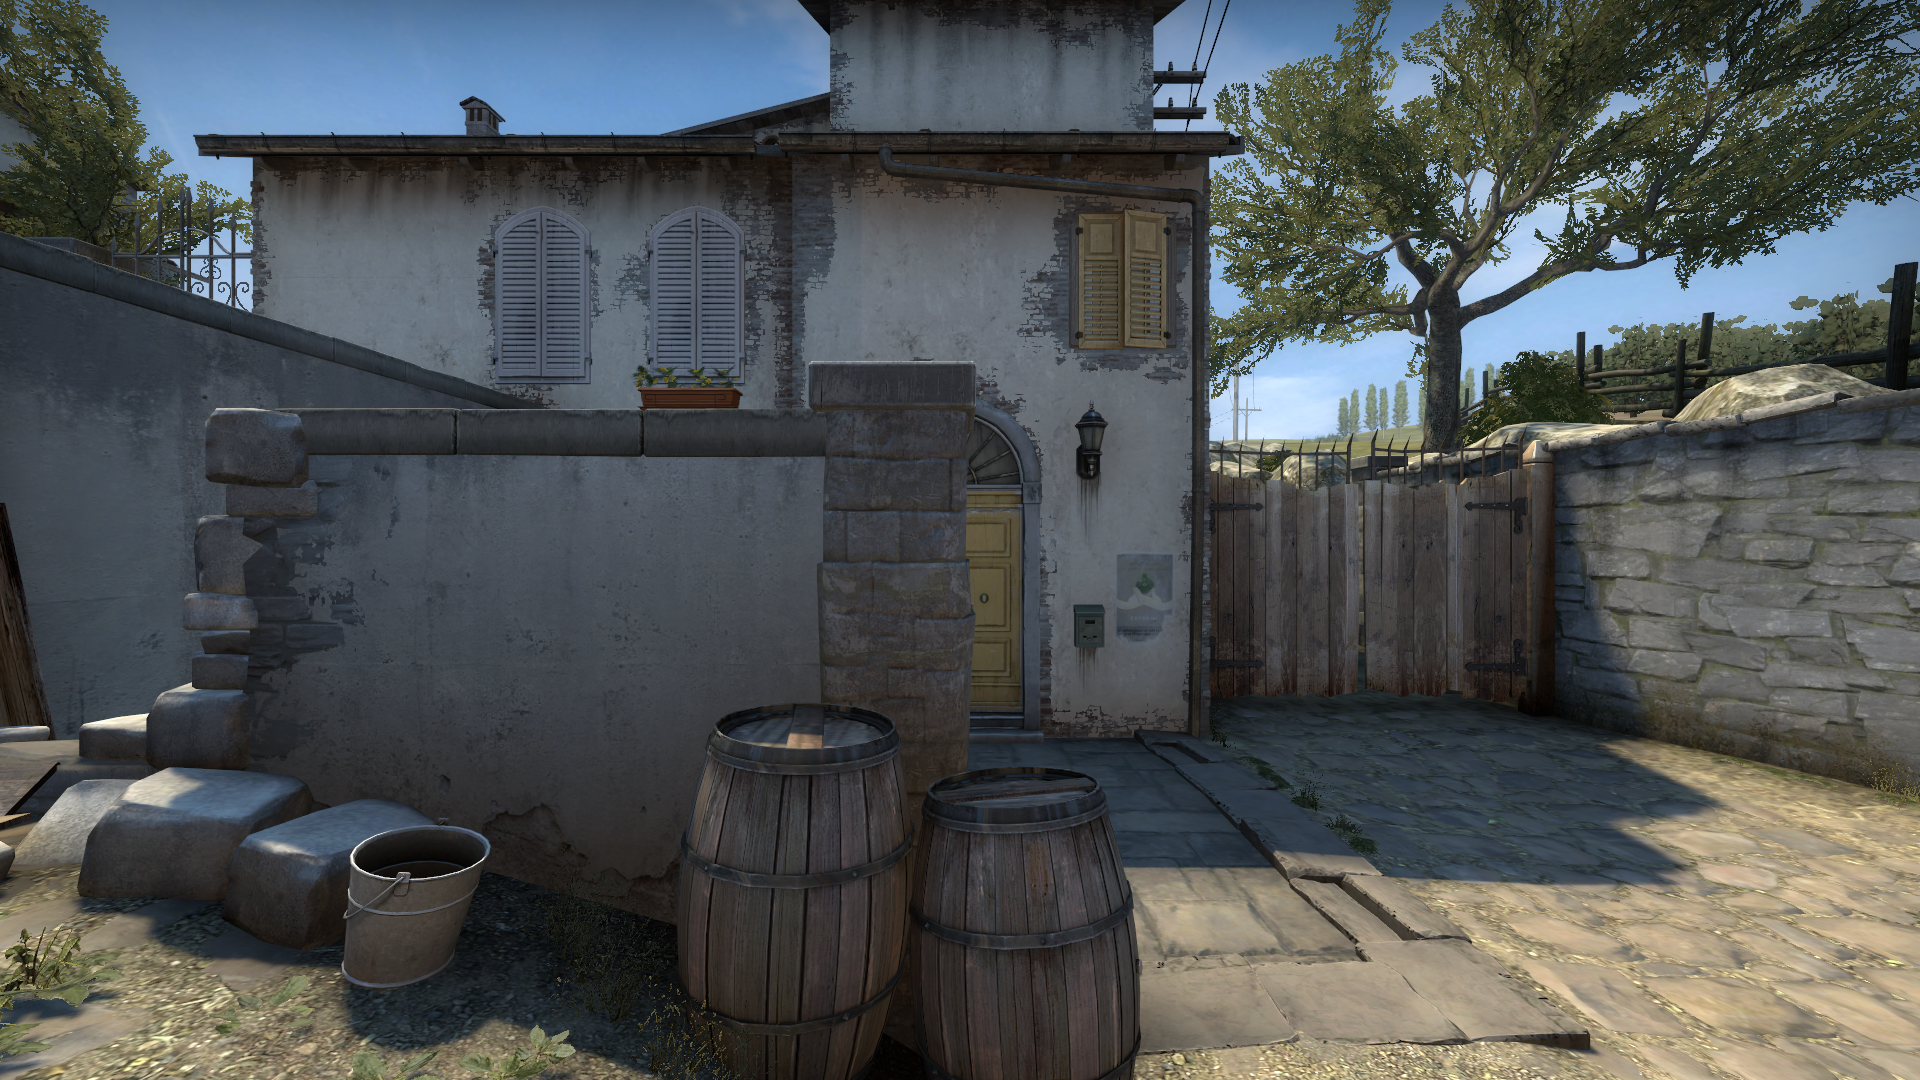
Map: de_inferno